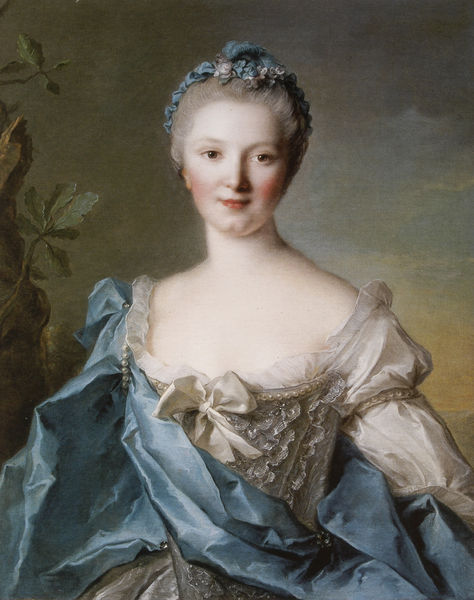
Titel: Marie-Anne Camasse, vermutlich
Künstler: Jean-Marc Nattier
Standort: Deutschland
Institution: Privatsammlung
Schlagwörter: baum, blau, blätter, dunkel, gemälde, haut, himmel, kopf, laub, nackt, rubens, schatten, umhang, wasser, weiß, wolken, gelb, grün, mädchen, äste, ausschnitt, bewegung, blumen, braun, brust, busen, elegant, frankreich, frau, frisur, grau, haar, hell, hintergrund, holz, hut, kleid, licht, mund, nase, ohr, orange, paris, pastell, schmuck, schwarz, stirn, türkis, blick, blüten, dame, rose, rot, schleier, tuch, wolke, ball, gesellschaft, haube, malerei, mode, rock, schleife, blond, hemd, jung, mütze, arm, augen, barock, blass, bluse, falten, gesicht, haarschmuck, inkarnat, kleidung, silber, spitze, ärmel, bildnis, hals, portrait, porträt, öl, ast, erde, natur, zweige, auge, gewand, haare, halbfigur, mantel, reich, stickerei, stoff, adel, klassizismus, spitzen, blatt, pflanze, pflanzen, blässe, borte, dekollete, dekolletee, dekollte, dekoltee, en face, frontal, hübsch, kinn, lippen, madame, perle, perlen, potrait, prinzessin, puder, puffärmel, rokoko, rosa, rouge, schulter, schultern, seide, vornehm, zart, kinder, helldunkel, adelige, hellblau, schärpe, kopfbedeckung, lächeln, taille, wangen, mieder, studie, tüll, backen, wangenrot, fels, sonnenuntergang, blümchen, haarband, nacken, romantik, schlacht, blue, hat, red, white, women, dress, face, falte, female, gray, grey, hair, lace, lady, nose, old, painting, weiblich, woman, brauen, pupillen, floral, flowers, gown, pastellfarben, picture, pink, robe, brown, plant, faltenwurf, junge frau, edel, rüsche, rüschen, teint, wange, stola, gewächs, frühling, satin, lachen, stolz, zweig, schönheit, bürgertum, haarkranz, scherpe, fräulein, kranz, personifikation, rosig, brokat, damast, grinsen, apart, triumph, armreif, veste, frontalansicht, portät, flower, silbern, silver, wohlhabend, antik, classic, clouds, man, skin, sky, tree, mittelalter, durchsichtig, bäckchen, ear, girl, head, young, bleich, sun, kühl, frei, haaransatz, korsett, eiche, eyes, sash, dekolltee, gedeckte farben, absolutismus, adelig, höfisch, königlich, watteau, naturalistisch, königin, macht, plants, freundlich, fürstin, eichen, gerafft, gelblich, dresden, seidenkleid, textil, david, gaze, süß, kopfschmuck, bonnet, chin, fabric, mouth, scarf, silk, hofdame, french, frsiur, leichtigkeit, lol, bauschig, smile, lacht, korsage, drausen, eleganz, kostbar, nattier, breast, bright, bräunlich, frisch, kinnspalte, person, glücklich, jugendlich, empress, royal, arms, blush, cape, cheeks, leaves, neck, pose, pastel, renaissance, schmucklos, italian, art, bleu, katharina, rüschchen, rote backen, rote wangen, eye, nutte, auftrag, breasts, chest, boucher, fragonard, beautiful, fair, leaf, lips, pale, pearl, pearls, shoulders, blue dress, sunset, paint, eichenblätter, bilnis, cheek, decollete, leave, rockoko, marie antoinette, rusch, ribbons, rococo, rich, feinheit, bow, decolletee, mädel, carriera, royalty, madame pompadour, halbbild, schleide, souverän, mademoiselle, vine, fad, schlampe, zartheit, hellrosa, mätresse, wig, nobility, embroidery, schwarzen, kind, side, ruffle, cleavage, makeup, powder, pretty, jean-marc nattier, princess, queen, rosy, wealthy, spietze, pralinen, dirn, zweog, white dress, rosalba, kinspitze, dame schön, deausen, die ki ist sooooo dumm, frohe farben, gesmoked, historische kleidung, hünsch, kinnspalt, komplententär kontrast, maintenon, marie-theresia, rüsvhen, seidde, spaltkinn, uagen, portait, headdress, machtvoll, brows, lipstick, blushing, ostentatious, hairpiece, feide, blushes, taffeta, brocade, rosy cheeks, rosey, eichenblatt, siler, duchess, baroness, countess, blue hairpiece, lipos, head piece, slik, blue fabric, roosy, décolletage, rosie